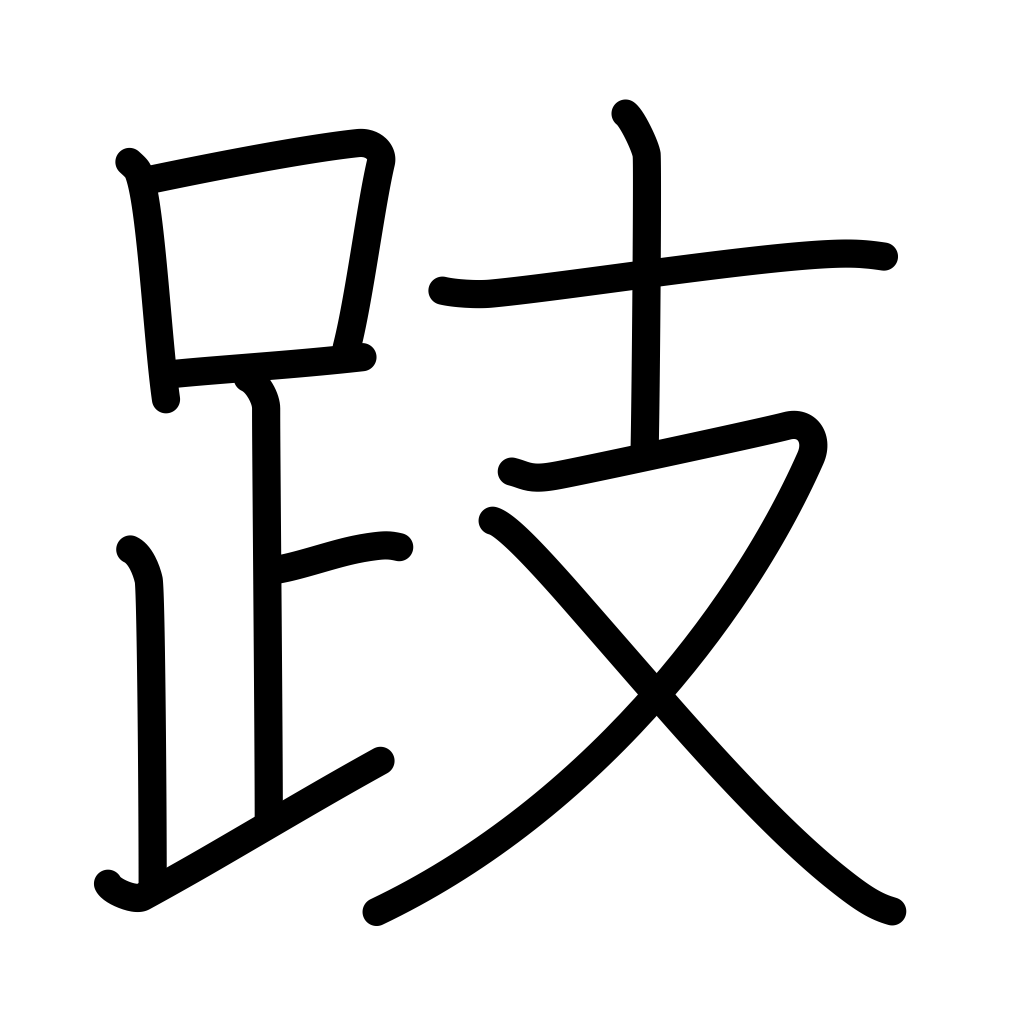
Meaning: stand on tiptoes